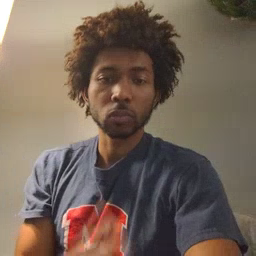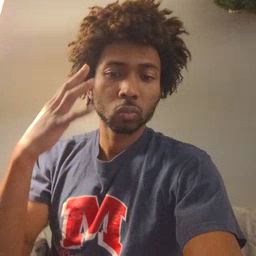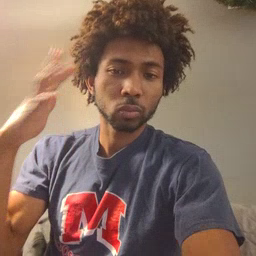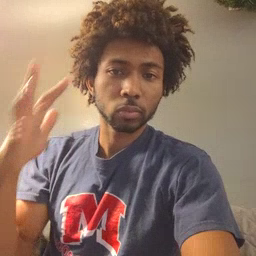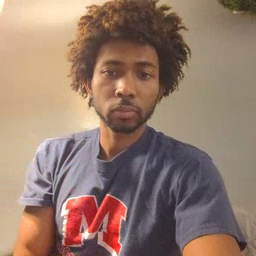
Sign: loud